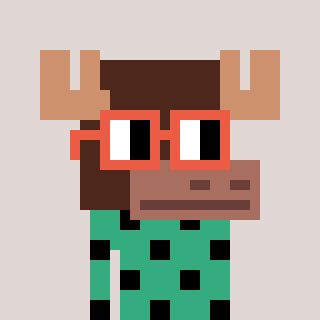
a pixel art character with square orange glasses, a moose-shaped head and a teal-colored body on a warm background